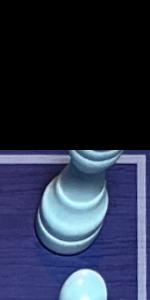
Label: Rook_White